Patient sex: F
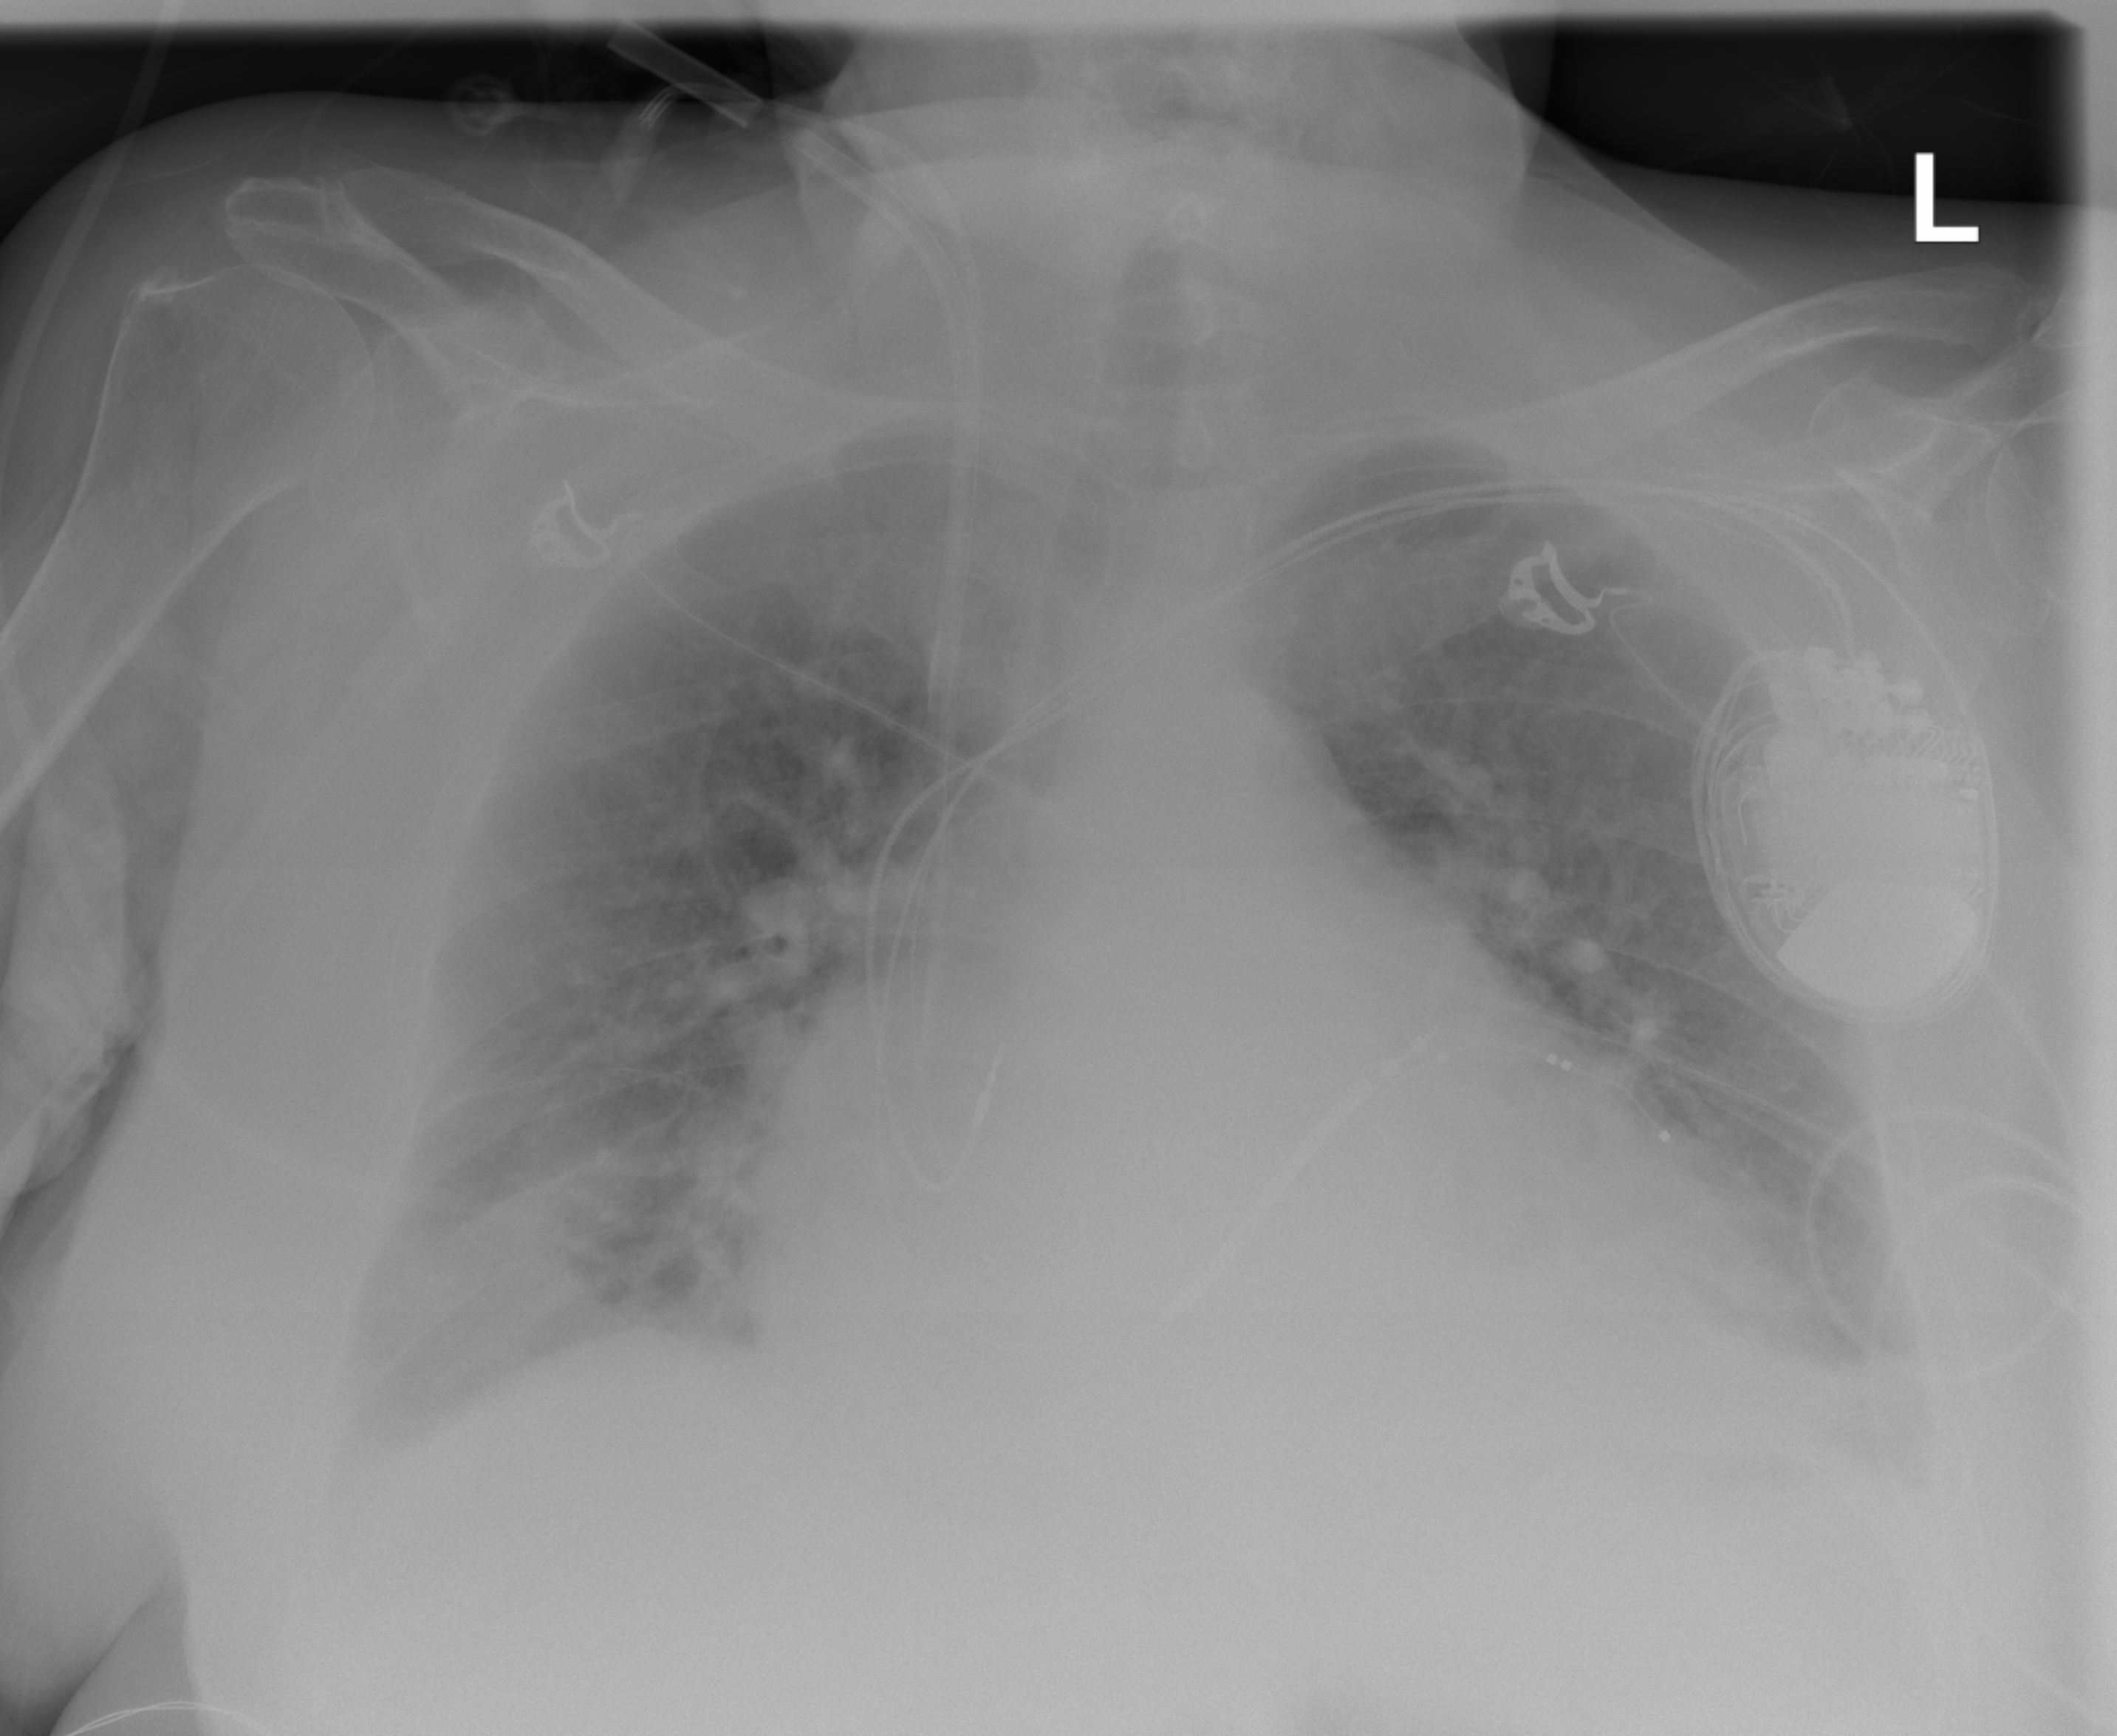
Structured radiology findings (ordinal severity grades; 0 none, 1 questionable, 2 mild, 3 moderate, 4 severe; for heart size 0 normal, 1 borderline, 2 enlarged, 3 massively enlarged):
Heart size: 2
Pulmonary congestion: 1
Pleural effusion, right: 1
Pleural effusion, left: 1
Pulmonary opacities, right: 1
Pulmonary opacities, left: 1
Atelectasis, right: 2
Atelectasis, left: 2